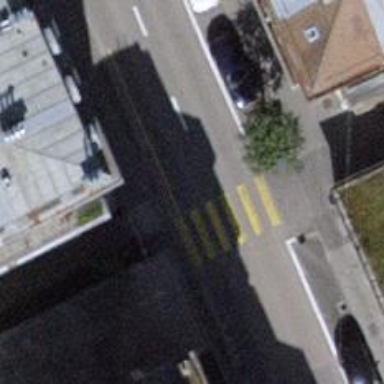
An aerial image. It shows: Paved steps.